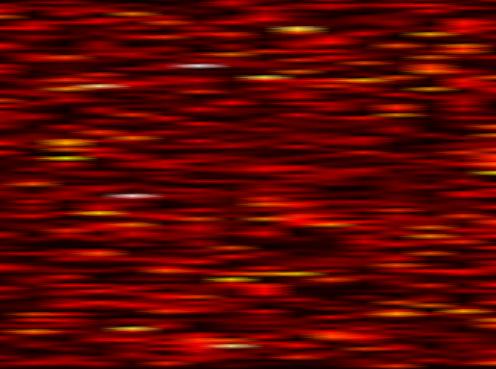
Label: WOLA